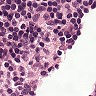
Metastatic tissue present: no